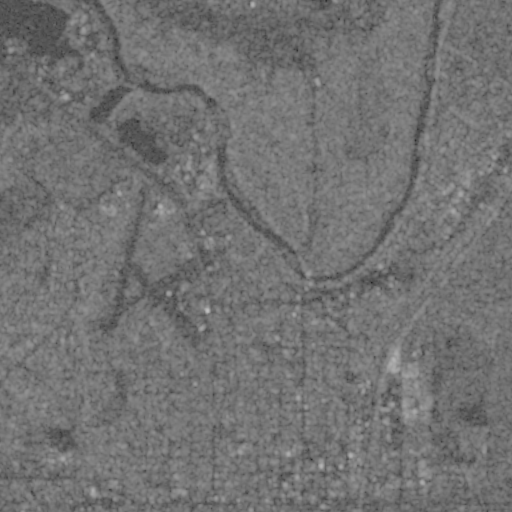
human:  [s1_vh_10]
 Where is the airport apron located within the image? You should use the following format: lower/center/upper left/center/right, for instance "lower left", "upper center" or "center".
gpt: The airport apron is located in the center left of the image.
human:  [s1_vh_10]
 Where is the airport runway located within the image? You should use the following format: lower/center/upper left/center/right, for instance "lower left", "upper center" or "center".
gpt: The airport runway is located in the center left of the image.
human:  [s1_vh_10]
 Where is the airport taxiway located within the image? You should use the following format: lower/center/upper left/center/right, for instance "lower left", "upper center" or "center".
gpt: The airport taxiway is located in the center left of the image.
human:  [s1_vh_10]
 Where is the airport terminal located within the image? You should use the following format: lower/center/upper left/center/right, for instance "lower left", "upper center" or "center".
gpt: The airport terminal is located in the center of the image.
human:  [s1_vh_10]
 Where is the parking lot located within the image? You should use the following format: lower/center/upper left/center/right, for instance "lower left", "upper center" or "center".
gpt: The parking lot is located in the lower left of the image.
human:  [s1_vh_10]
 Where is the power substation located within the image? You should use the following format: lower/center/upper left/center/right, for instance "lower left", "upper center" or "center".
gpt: The power substation is located in the lower right of the image.
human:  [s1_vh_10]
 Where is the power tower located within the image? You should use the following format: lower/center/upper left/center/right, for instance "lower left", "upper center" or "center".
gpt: The power tower is located in the lower right of the image.
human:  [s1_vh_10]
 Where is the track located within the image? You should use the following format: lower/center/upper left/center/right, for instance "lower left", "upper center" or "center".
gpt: The track is located in the lower left of the image.
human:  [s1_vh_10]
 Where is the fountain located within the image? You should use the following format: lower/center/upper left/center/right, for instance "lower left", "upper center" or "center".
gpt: The fountain is located in the lower center of the image.
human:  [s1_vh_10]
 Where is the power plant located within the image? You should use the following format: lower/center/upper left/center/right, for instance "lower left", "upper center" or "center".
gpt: There is no power plant in the image.

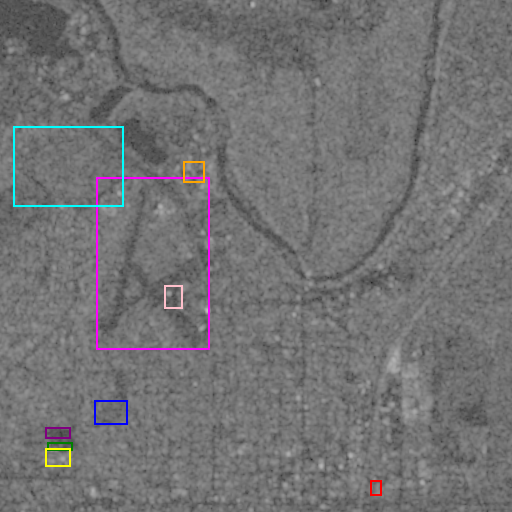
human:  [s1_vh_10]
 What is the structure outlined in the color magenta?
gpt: The structure outlined in magenta is an airport.
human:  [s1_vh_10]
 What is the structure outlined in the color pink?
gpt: The structure outlined in pink is an airport apron.
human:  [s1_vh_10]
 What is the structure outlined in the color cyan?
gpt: The structure outlined in cyan is a crop field.
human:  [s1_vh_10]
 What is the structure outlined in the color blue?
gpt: The structure outlined in blue is a park.
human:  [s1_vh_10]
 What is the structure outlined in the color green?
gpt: The structure outlined in green is a parking lot.
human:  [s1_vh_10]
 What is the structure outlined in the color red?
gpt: The structure outlined in red is a power substation.
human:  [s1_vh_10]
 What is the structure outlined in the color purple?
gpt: The structure outlined in purple is a track.
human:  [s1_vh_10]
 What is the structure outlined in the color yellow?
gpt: The structure outlined in yellow is a building.
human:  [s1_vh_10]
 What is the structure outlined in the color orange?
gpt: The structure outlined in orange is a building.